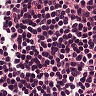
Metastatic tissue present: no